Question: Hi all i have my main form as MDI form on this form i am having data grid view. Now form selecting an option from file menu i am loading a child form and i set the property
'''
startposition=center
'''
It is getting loaded but some part of the form is getting loaded below the data grid view how to over come this . A sample form is attached below
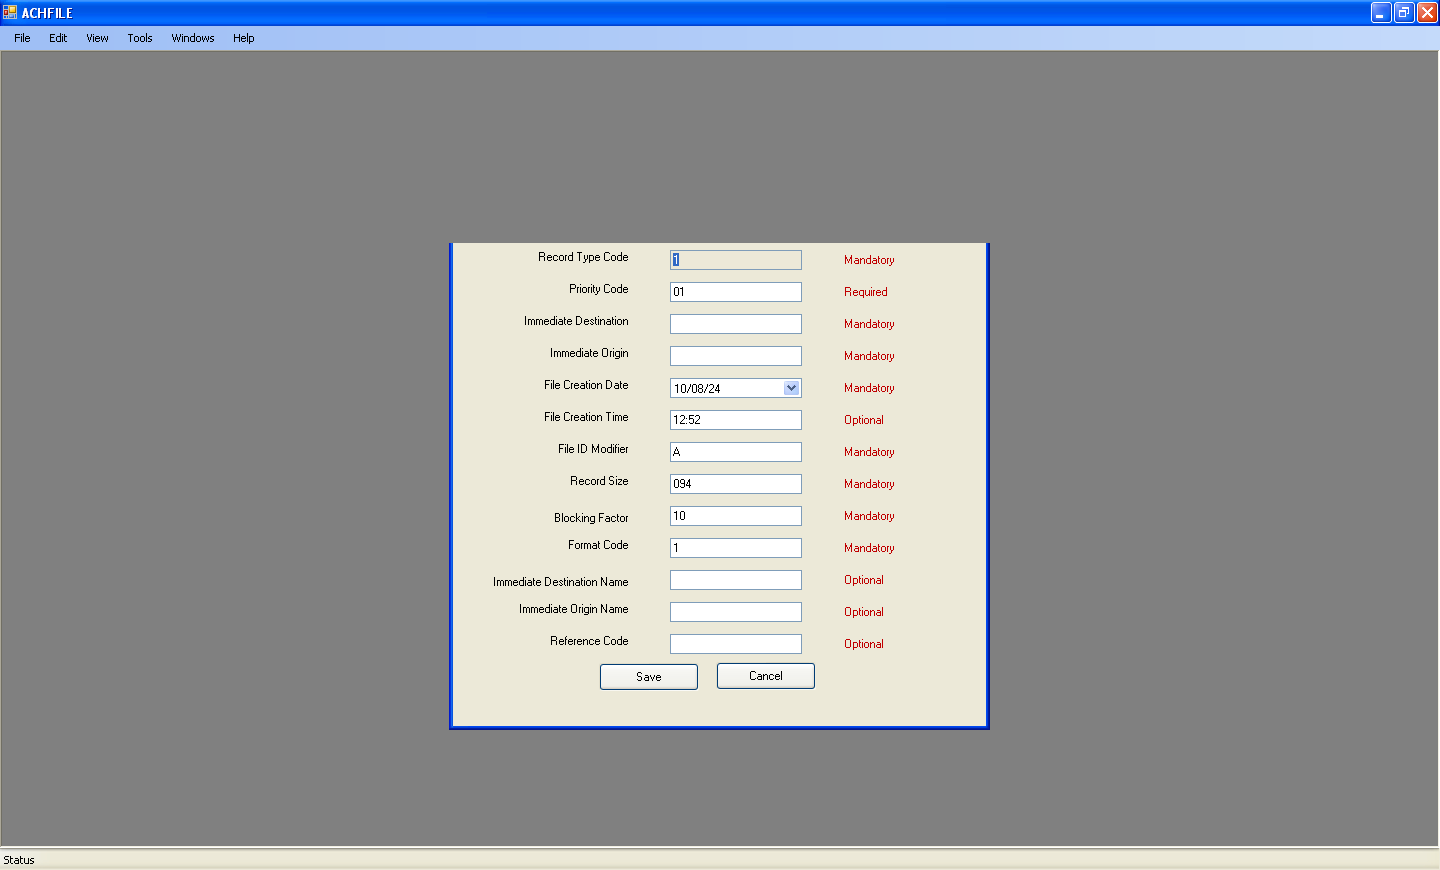
Answer: Solved by using this
'''
f.ShowDialog(this);
'''